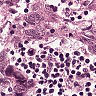
Metastatic tissue present: yes